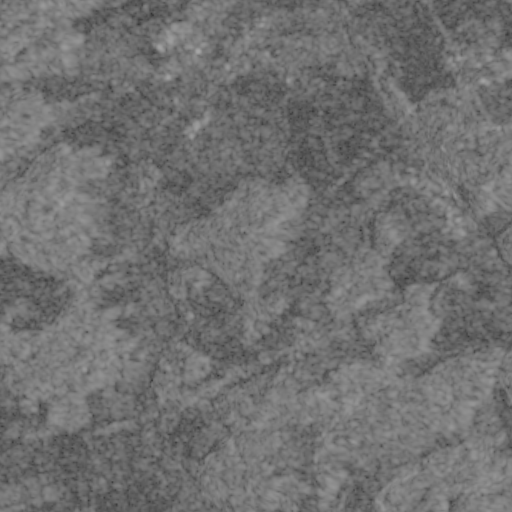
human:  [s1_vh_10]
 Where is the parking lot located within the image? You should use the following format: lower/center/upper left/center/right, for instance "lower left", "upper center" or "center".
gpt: The parking lot is located in the upper right of the image.
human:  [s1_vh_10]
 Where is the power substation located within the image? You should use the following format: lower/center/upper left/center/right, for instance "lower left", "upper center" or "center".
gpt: The power substation is located in the lower left of the image.
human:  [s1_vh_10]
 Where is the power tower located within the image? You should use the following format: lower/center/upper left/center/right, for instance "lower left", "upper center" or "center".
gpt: The power tower is located in the upper left of the image.
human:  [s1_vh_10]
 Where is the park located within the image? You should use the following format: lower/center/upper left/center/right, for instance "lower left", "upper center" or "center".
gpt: There is no park in the image.

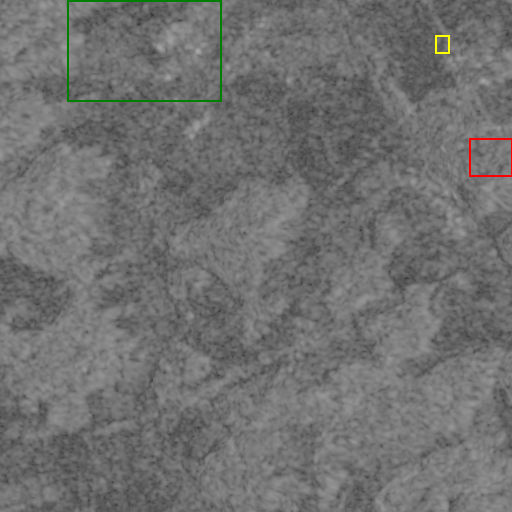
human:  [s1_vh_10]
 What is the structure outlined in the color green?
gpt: The structure outlined in green is a crop field.
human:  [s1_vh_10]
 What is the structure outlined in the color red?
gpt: The structure outlined in red is a park.
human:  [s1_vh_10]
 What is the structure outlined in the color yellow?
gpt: The structure outlined in yellow is a parking lot.
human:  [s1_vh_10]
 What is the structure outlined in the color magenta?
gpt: There is no magenta outline.